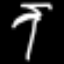
Label: palm tree